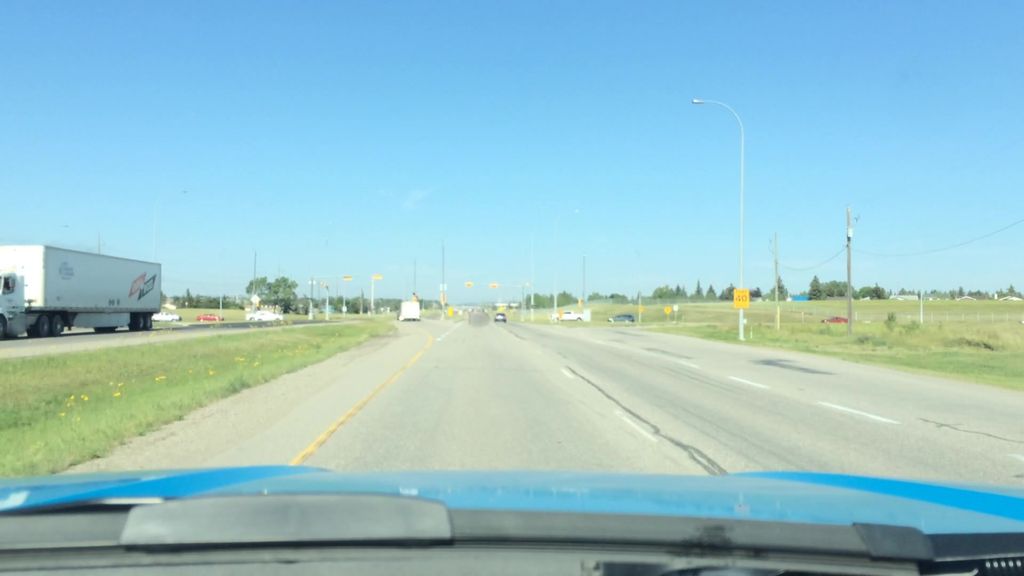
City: calgary